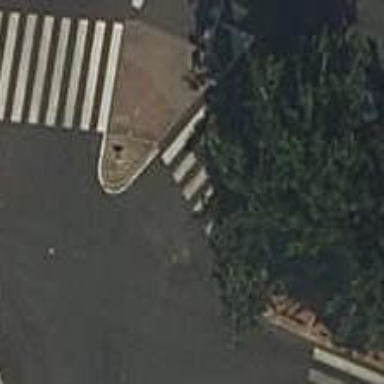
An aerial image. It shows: Zebra crossing on the road.